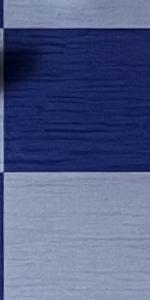
Label: Empty